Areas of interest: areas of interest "Home Furnishing and Building Materials Market"
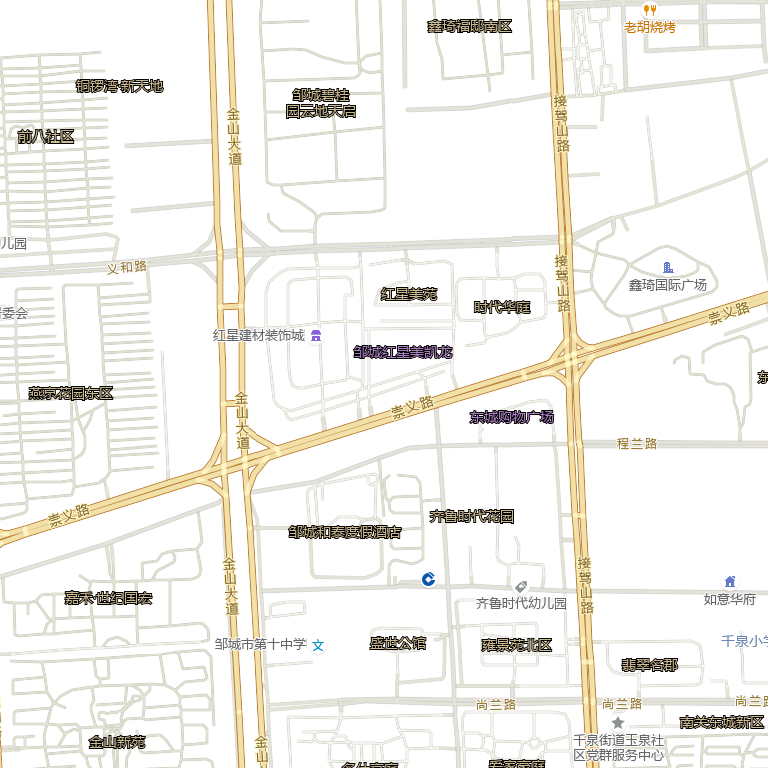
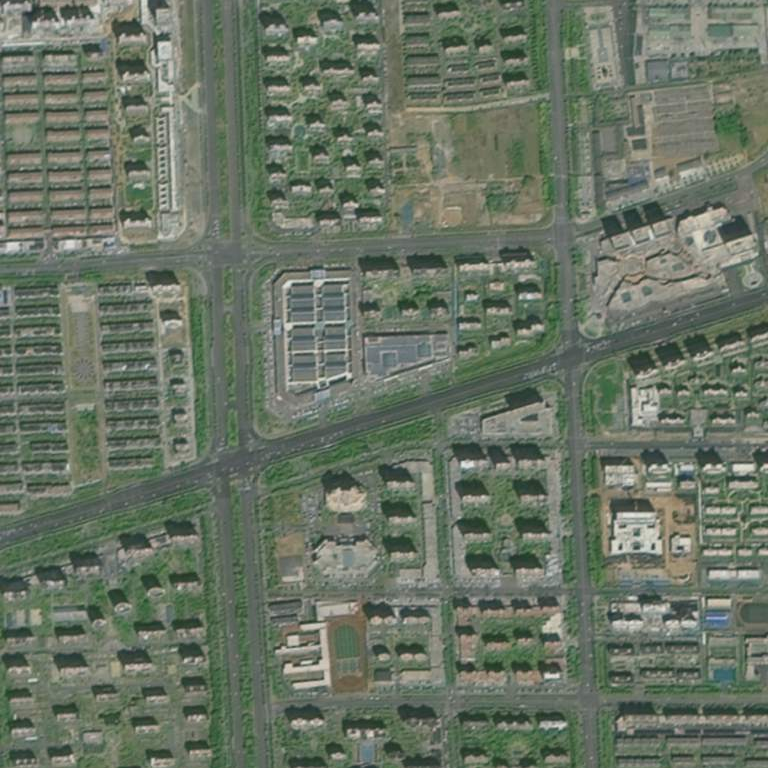